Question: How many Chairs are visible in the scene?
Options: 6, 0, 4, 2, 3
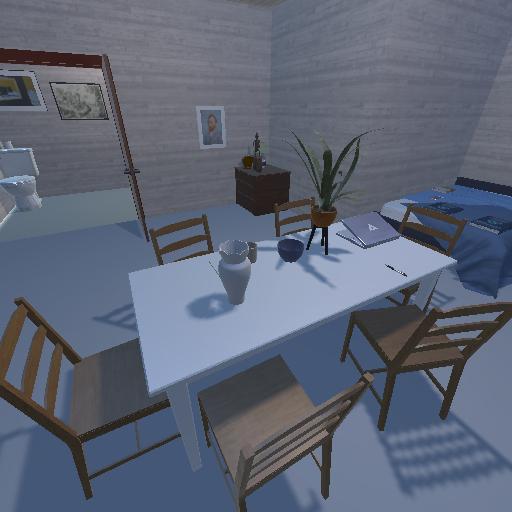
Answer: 6